Question: I have the following problem:
1. There is an array that consists of 6 numbers, each two digits at maximum.
2. Y is an array whose i th element is the sum of the first i +1 elements of the first array.
3. Accept a numerical input via keyboard. If it matches one of the numbers in Y display a message; If not, restart the program.

This is the algorithm that I am thinking:
- - - - - -
I would be really grateful for any guidance or help with this problem.
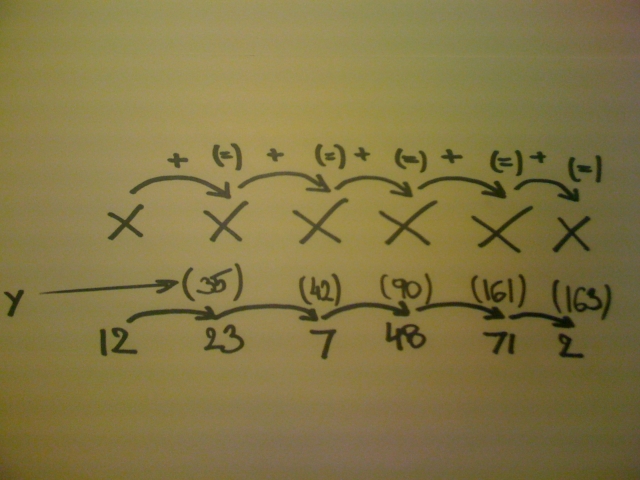
Answer: '''
loop do
x = Array.new(6){rand(99)}
y = []
x.each{|k| y.push(k + y.last.to_i)}
y.shift
break if y.include?(gets.to_i)
end
puts 'message'
'''